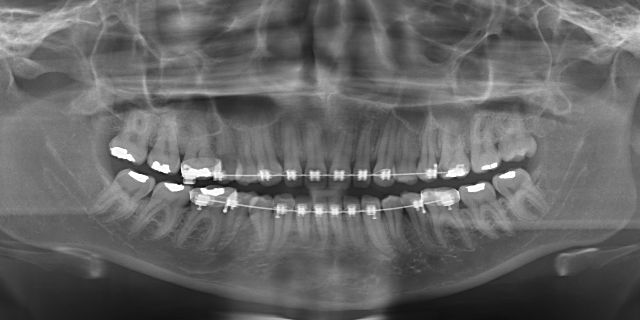
adult